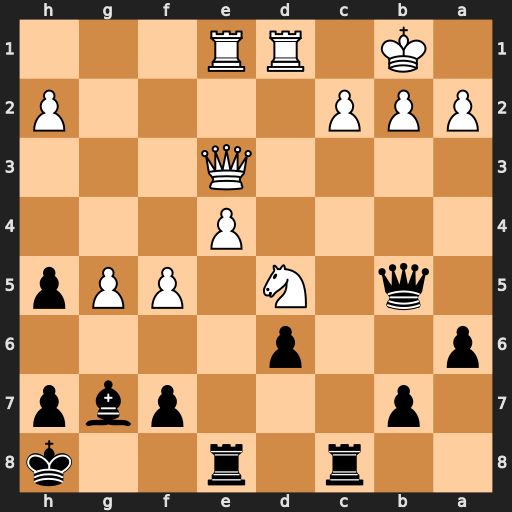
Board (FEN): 2r1r2k/1p3pbp/p2p4/1q1N1PPp/4P3/4Q3/PPP4P/1K1RR3
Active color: b
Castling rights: -
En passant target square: -
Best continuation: Qxb2#